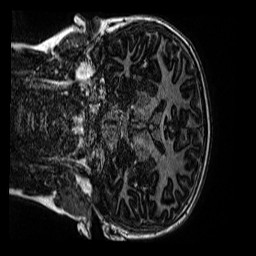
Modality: MP2RAGE
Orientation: coronal
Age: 11
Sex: male
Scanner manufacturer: siemens
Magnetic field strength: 3 T
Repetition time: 4 s
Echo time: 0.00299 s